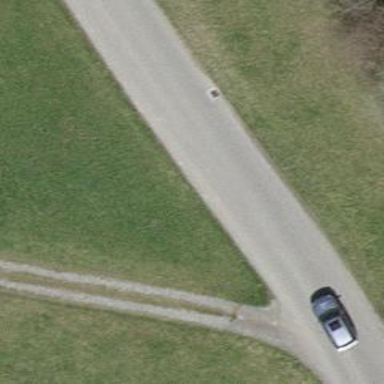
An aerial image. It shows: Unclassified road with asphalt surface.